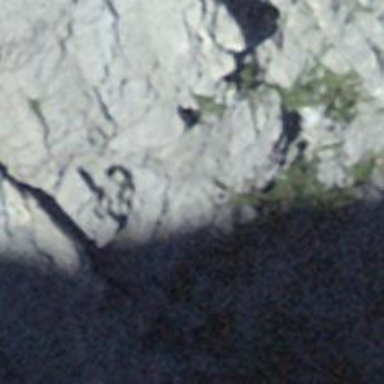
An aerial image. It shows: Cliff in nature.